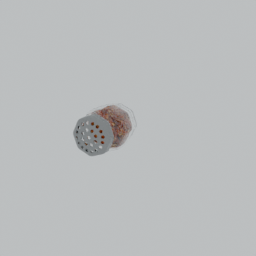
Label: tools